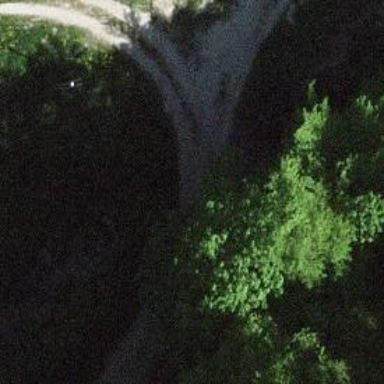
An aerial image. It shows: Tunnel.